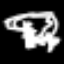
Label: palm tree